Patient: sex F, age 73
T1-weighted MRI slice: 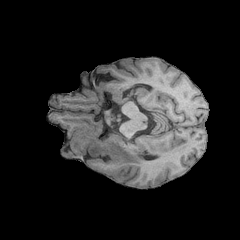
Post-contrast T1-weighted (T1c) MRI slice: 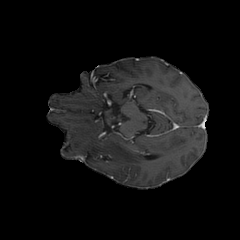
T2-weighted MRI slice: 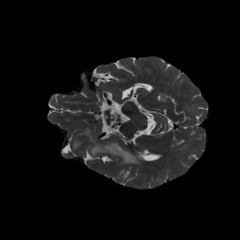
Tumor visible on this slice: yes
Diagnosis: Glioblastoma, IDH-wildtype
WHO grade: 4